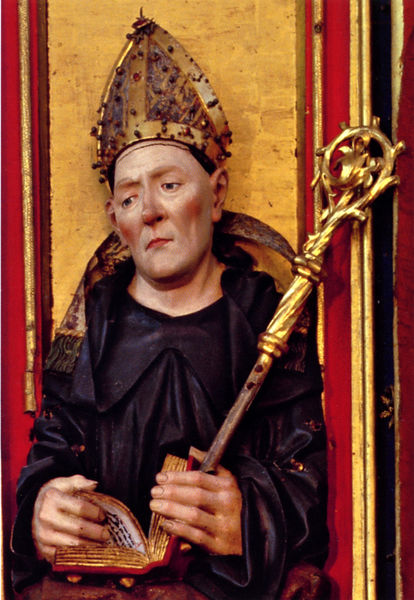
Titel: Hochaltar,Reliefbüste des amtierenden Abtes Heinrich III. Fabri, im Auszug der inneren Flügel
Künstler: Michel Erhart
Standort: Blaubeuren
Institution: ehemalige Abteikirche St. Johannes d.T.
Schlagwörter: blau, gott, hand, haut, mann, umhang, gelb, sitzen, ausschnitt, blume, braun, holz, kleid, mund, nase, ohr, schwarz, blick, blüte, rot, schal, tuch, mütze, augen, bibel, falten, gesicht, inkarnat, bildnis, hände, portrait, porträt, kirche, auge, figur, gewand, gold, mantel, brustbild, edelsteine, gotik, krone, lippen, rosa, traurig, skulptur, statue, schärpe, kopfbedeckung, wangen, stab, wangenrot, farbe, violett, bischof, papst, detail, pupillen, streifen, faltenwurf, plastik, nachdenklich, stola, foto, fotografie, photographie, nische, buch, vergoldet, seite, strin, altar, schnitzerei, photo, schnörkel, seiten, wangenknochen, farbfoto, gotisch, müde, religiös, bäckchen, heiliger, mitra, tiara, kaplan, gefasst, kirchlich, geöffnet, hirtenstab, buchseiten, fassung, schnitzwerk, altarbild, ornat, zepter, rubin, bcuh, blättern, christ, bischofsstab, augustinus, krümme, bischofsmütze, paulus, bischosstab, faltenbausch, mahnd, sitra, religioös, ängstlich, bischofstab, traurif, gedankenverloren, schwarze augen, biblel